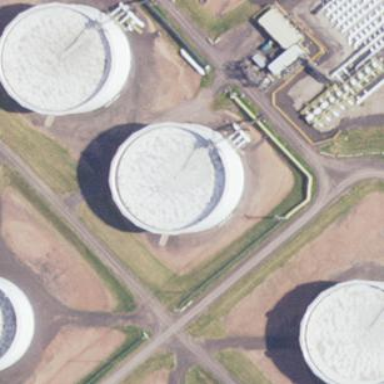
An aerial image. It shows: Storage tank building.